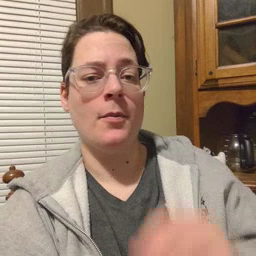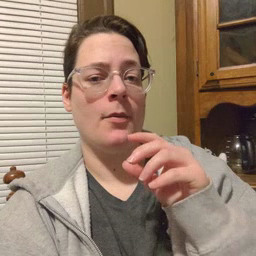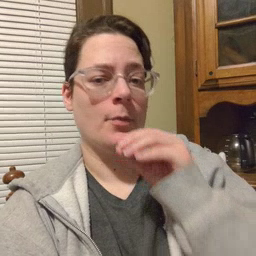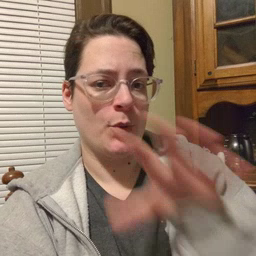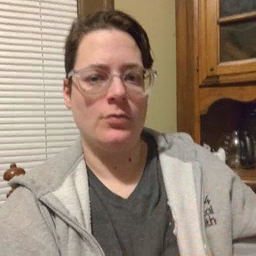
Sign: blow